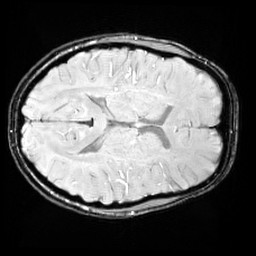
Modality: SWI
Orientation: axial
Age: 14
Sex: female
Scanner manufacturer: siemens
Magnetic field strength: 3 T
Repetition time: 0.027 s
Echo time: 0.02 s